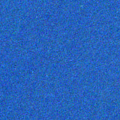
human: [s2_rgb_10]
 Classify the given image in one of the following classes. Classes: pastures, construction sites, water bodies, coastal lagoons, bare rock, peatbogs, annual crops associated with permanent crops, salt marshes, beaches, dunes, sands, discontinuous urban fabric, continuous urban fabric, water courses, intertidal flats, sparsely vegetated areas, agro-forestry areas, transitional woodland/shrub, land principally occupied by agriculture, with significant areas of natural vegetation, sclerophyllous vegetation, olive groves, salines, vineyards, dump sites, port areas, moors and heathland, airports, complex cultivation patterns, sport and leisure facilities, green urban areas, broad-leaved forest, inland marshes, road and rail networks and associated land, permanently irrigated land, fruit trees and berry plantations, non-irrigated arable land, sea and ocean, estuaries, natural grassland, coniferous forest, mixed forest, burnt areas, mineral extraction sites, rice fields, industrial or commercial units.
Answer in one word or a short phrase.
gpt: sea and ocean